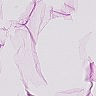
Metastatic tissue present: no